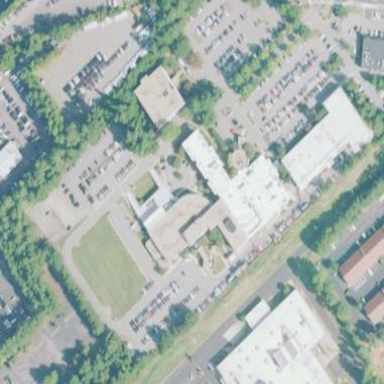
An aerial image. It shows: Hospital building.